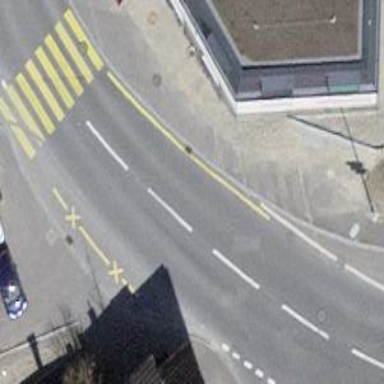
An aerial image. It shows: Bus stop with designated stop position for public transport.